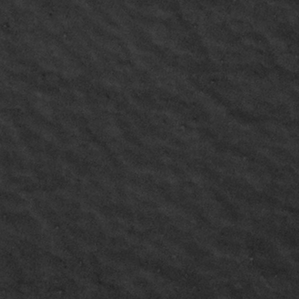
Label: frost